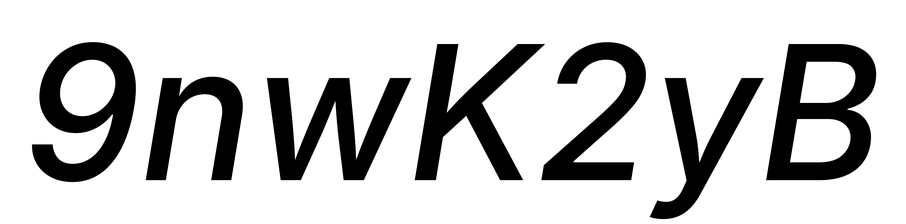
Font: Inter-Italic_Medium_Italic